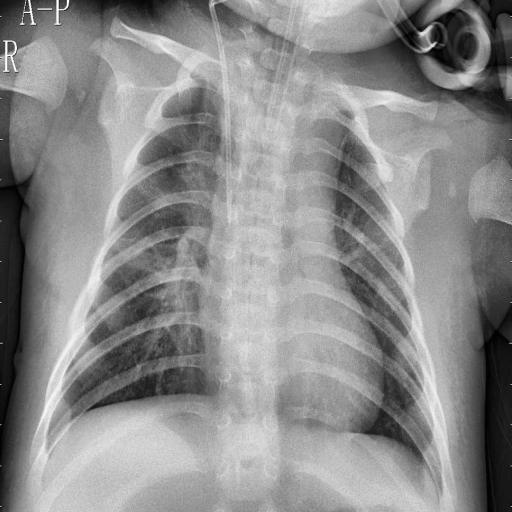
Finding: PNEUMONIA